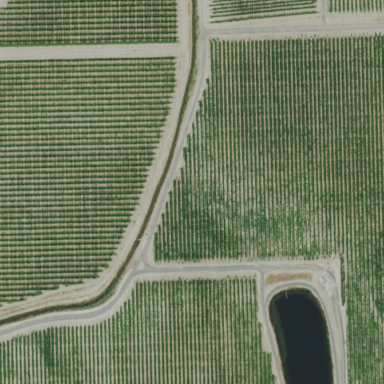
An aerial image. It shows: Orchard.